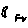
Label: moon